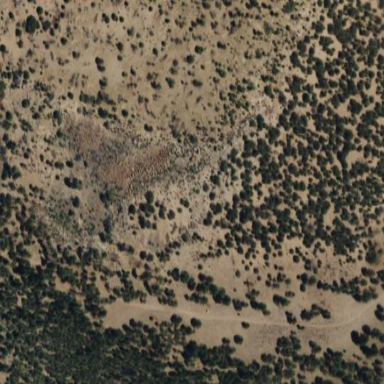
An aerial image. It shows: Patch of scrub vegetation.